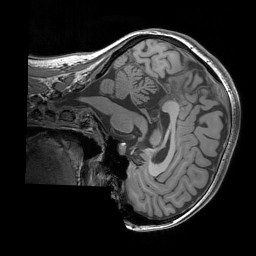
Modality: T1w
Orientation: sagittal